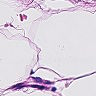
Metastatic tissue present: no